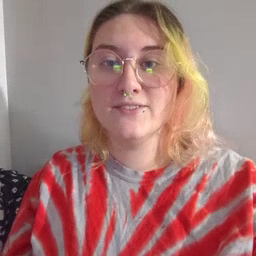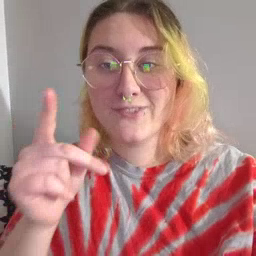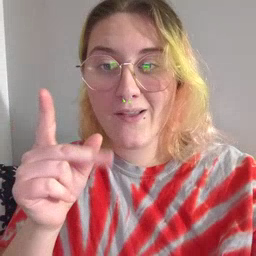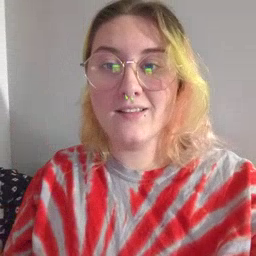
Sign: dog